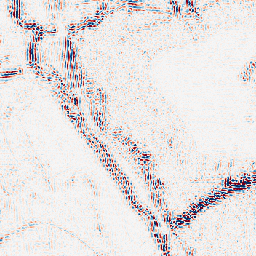
Category: wavelet
Decomposition family: wavelet_reverse_biorthogonal
Decomposition parameters: wavelet: rbio3.5
level: 2
Upsampling method: cubic_catmull_rom
Upsampling parameters: scale: 2
Upsampling scale: 2